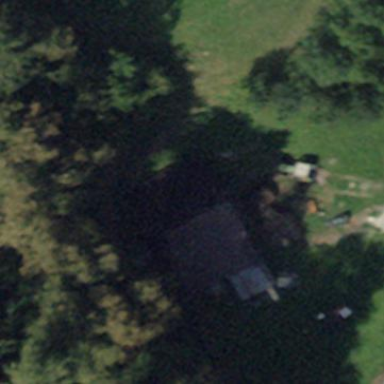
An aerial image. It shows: Barn.